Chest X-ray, PA view. Patient: 13 years old, sex F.
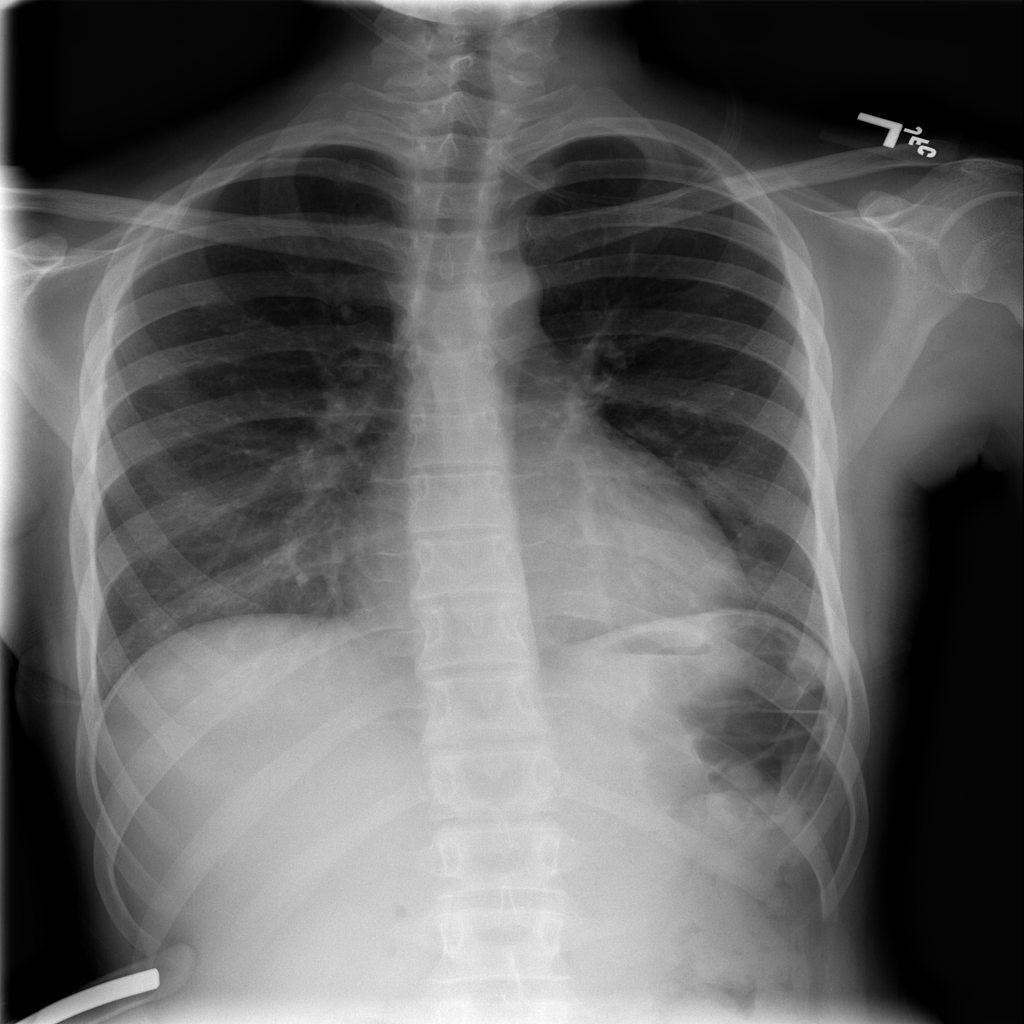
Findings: No Finding